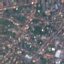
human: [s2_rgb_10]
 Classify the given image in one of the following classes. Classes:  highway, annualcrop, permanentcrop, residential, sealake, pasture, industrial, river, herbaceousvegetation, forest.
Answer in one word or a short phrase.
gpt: Residential